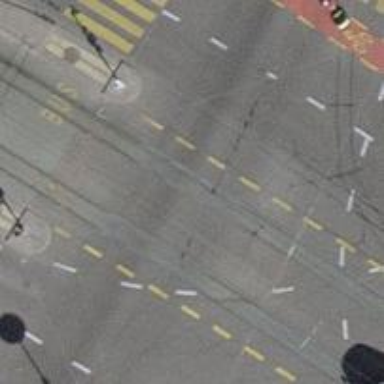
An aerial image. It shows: Service road alongside tram railway with electrified contact lines.